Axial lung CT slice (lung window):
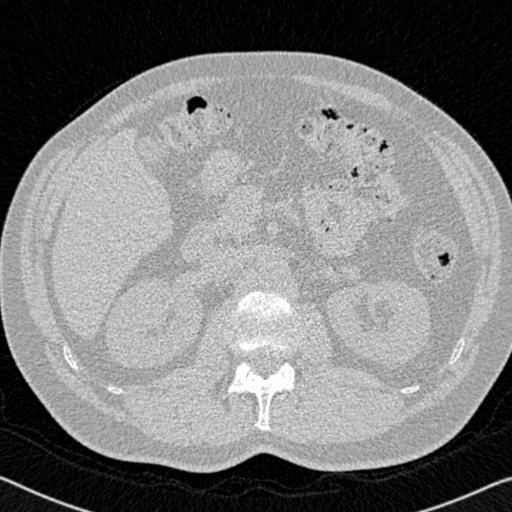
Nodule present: no